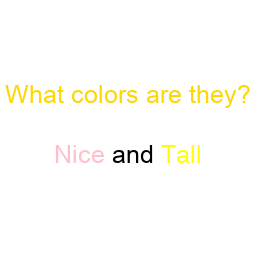
Color: pink, yellow
Background color: white
Question text color: gold